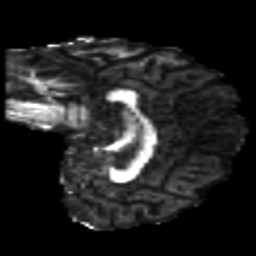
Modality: FA
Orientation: sagittal
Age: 23
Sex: female
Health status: healthy
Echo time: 0.074 s